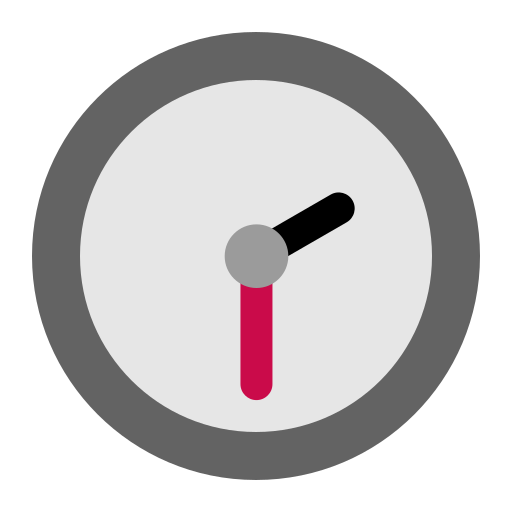
two thirty flat